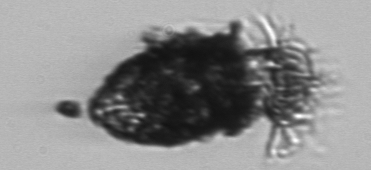
Label: Stenosemella_pacifica